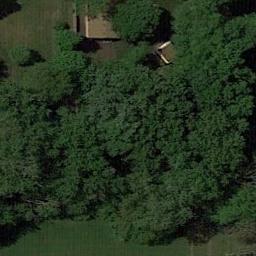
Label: forest